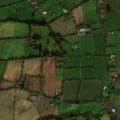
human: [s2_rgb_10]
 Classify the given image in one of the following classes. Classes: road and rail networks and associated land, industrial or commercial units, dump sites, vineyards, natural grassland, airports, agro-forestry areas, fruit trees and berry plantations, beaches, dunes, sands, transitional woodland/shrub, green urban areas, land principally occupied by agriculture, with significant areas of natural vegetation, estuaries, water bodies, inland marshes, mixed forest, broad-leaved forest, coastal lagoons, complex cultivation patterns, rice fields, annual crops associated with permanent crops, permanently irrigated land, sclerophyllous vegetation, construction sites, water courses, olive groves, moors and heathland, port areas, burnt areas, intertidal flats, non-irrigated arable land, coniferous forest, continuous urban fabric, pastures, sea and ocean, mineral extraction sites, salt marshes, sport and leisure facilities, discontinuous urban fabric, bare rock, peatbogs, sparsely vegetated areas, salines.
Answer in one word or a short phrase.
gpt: non-irrigated arable land, pastures